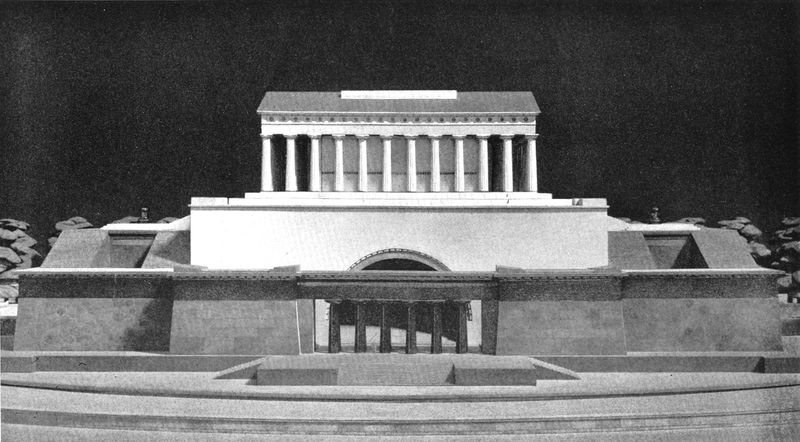
Titel: Modell für einen Tempel als Denkmal für Friedrich II.
Künstler: Friedrich Gilly
Schlagwörter: bäume, holz, marmor, säulen, weiss, anlage, dach, architektur, klassizismus, vorbau, papier, modell, bogen, mauer, rundbogen, treppe, treppen, tor, halle, foto, eingang, antike, rechteck, schwarzweiß, kapitelle, fries, griechisch, griechenland, freitreppe, tempel, rampen, dorisch, miniatur, athen, toskana, klenze, schinkel, atrium, bastion, klassizuismus